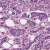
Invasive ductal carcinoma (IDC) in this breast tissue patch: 1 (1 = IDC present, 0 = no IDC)